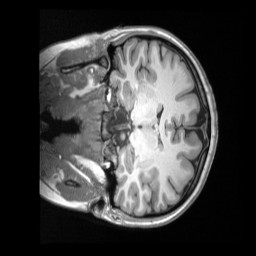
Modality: T1w
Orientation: coronal
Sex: female
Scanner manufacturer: siemens
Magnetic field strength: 3 T
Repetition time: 2.53 s
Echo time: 0.00164 s